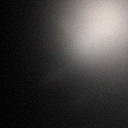
Screen state: off